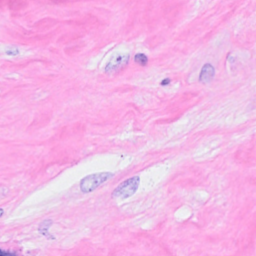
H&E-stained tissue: Breast